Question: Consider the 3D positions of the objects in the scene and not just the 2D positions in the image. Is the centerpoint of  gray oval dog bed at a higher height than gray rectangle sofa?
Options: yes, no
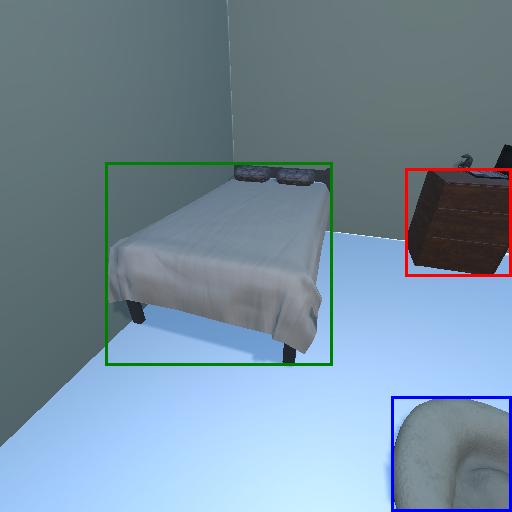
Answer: yes